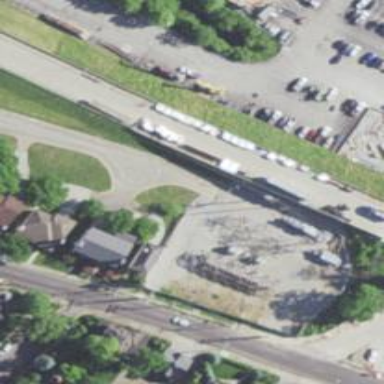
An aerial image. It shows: Power substation.